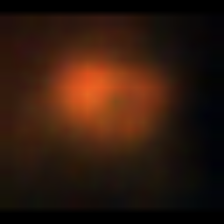
Taxon: NanoPlankton
Group: Other